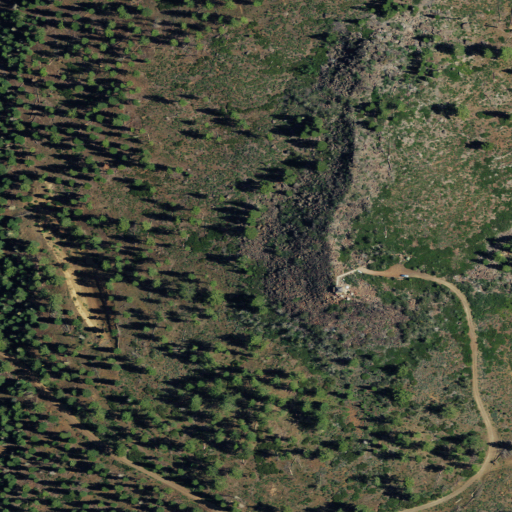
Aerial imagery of mountain in California named Harvey Mountain containing evergreen forest and shrub